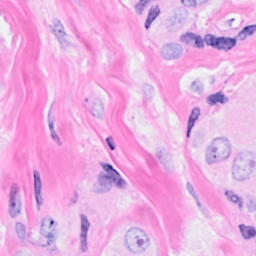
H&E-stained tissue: Breast